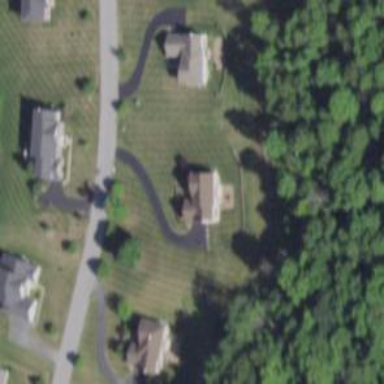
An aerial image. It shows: Driveway.